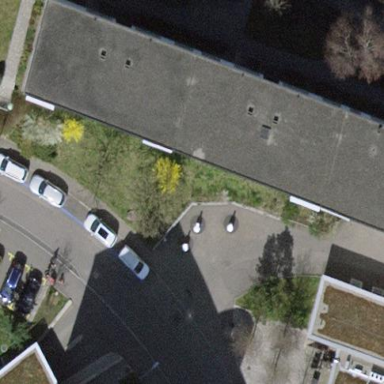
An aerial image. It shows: View of apartment building.